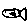
Label: fish